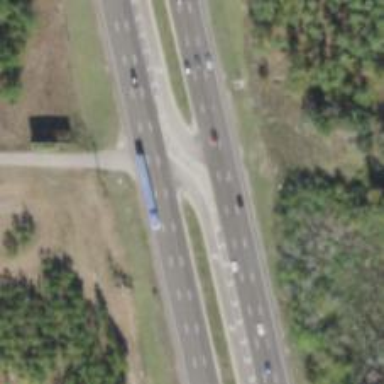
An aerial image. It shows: Trunk link highway.